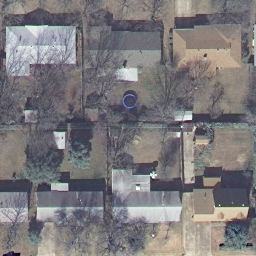
Label: residential